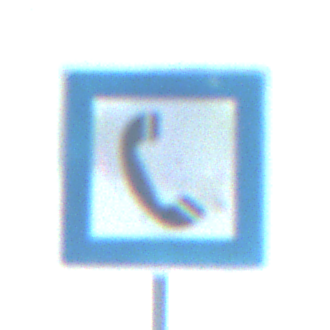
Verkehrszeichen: Fernsprecher
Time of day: MorningAfternoon
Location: Outdoor (Nature)
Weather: Clear
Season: Autumn
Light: Natural